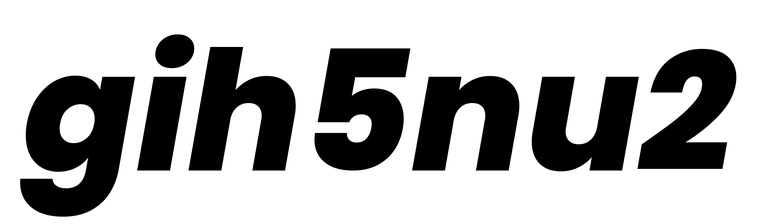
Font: Poppins-ExtraBoldItalic